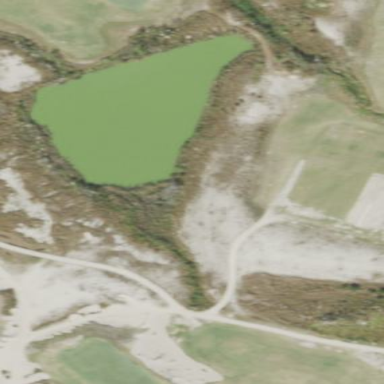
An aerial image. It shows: Water hazard on golf course.